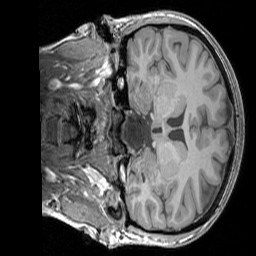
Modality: T1w
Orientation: coronal
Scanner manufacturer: siemens
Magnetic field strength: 3 T
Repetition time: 1.83 s
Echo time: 0.00303 s